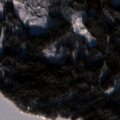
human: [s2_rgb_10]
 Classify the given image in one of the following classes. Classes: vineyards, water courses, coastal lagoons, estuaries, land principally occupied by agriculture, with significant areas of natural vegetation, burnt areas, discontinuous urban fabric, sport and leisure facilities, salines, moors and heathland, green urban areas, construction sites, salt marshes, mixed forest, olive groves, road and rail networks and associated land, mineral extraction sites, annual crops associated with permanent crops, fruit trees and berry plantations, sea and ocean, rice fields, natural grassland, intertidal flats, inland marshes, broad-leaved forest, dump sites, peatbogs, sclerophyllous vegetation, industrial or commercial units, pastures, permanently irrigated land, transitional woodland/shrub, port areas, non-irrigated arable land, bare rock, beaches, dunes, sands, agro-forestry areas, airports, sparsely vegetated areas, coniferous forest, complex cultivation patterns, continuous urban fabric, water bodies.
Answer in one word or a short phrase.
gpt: coniferous forest, mixed forest, transitional woodland/shrub, water bodies